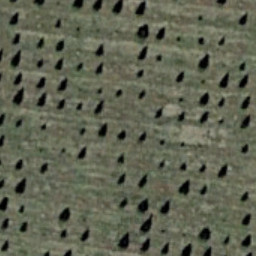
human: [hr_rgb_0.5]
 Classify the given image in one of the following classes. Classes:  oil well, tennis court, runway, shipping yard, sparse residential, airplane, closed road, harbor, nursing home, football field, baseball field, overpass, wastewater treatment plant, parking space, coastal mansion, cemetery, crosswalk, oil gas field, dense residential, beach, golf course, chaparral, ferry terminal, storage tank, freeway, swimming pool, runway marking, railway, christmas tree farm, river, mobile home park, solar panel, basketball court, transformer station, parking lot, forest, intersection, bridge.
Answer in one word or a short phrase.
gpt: christmas tree farm